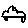
Label: car